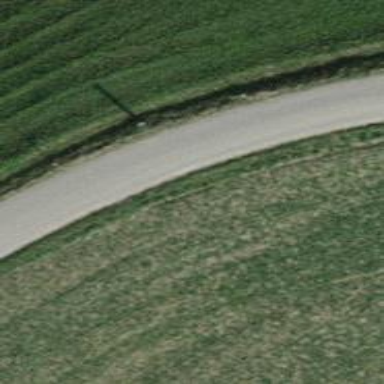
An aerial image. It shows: Track with grade 1 quality.